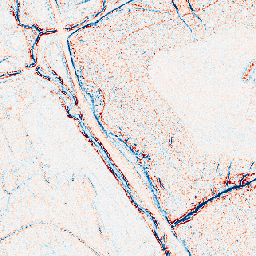
Category: edge_preserving
Decomposition family: bilateral
Decomposition parameters: d: 5
sigma_color: 25
sigma_space: 100
Upsampling method: area
Upsampling parameters: scale: 8
Upsampling scale: 8